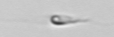
Label: flagellate_morphotype3